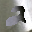
Label: 2